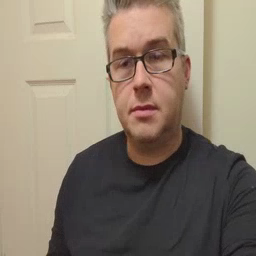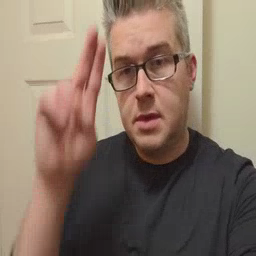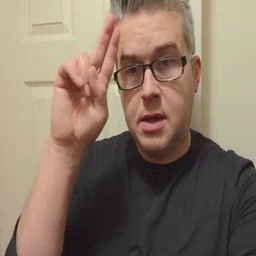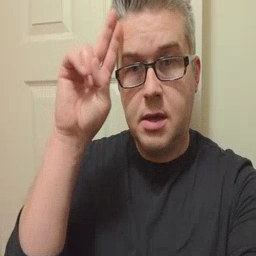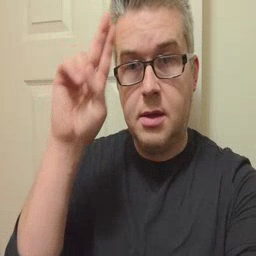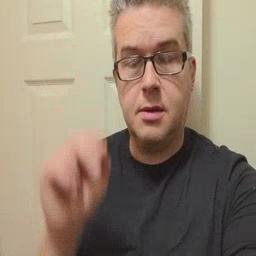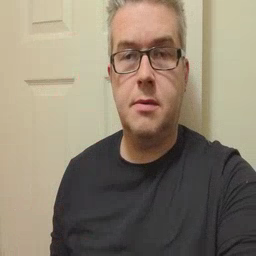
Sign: uncle